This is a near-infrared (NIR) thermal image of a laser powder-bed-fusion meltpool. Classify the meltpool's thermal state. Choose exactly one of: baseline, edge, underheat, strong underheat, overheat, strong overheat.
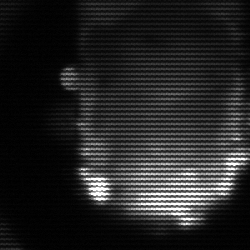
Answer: baseline